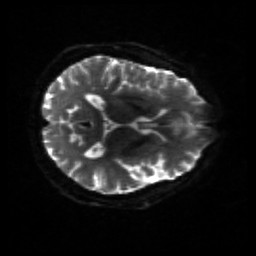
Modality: sbref
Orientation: axial
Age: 49
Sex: male
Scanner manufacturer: siemens
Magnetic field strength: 3 T
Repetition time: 4.71 s
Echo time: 0.0906 s